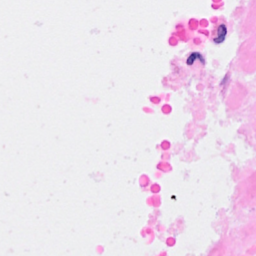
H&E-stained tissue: Breast